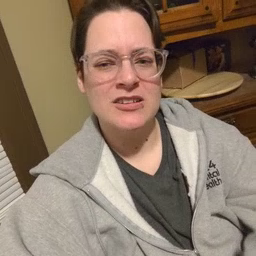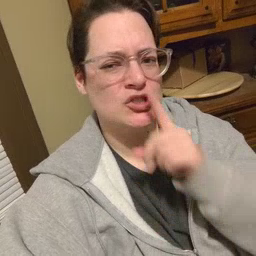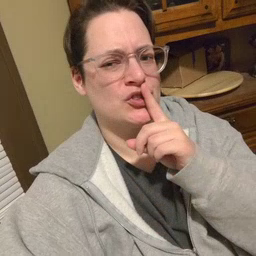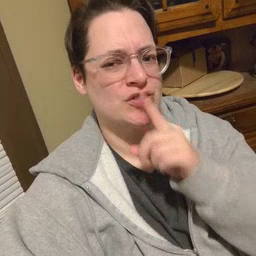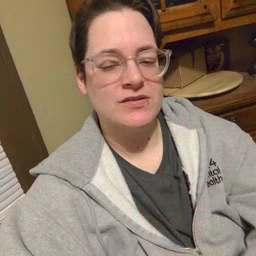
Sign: shhh